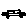
Label: car